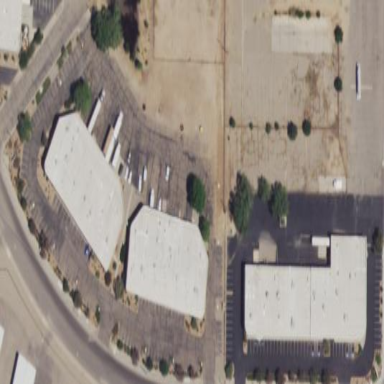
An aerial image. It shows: Commercial area.